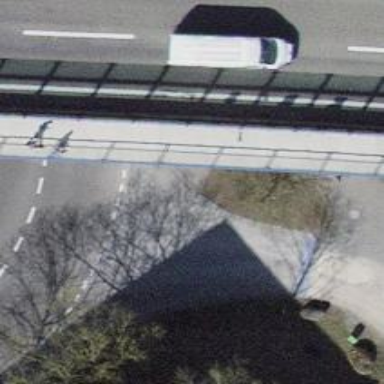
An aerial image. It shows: Asphalt footway.